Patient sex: M
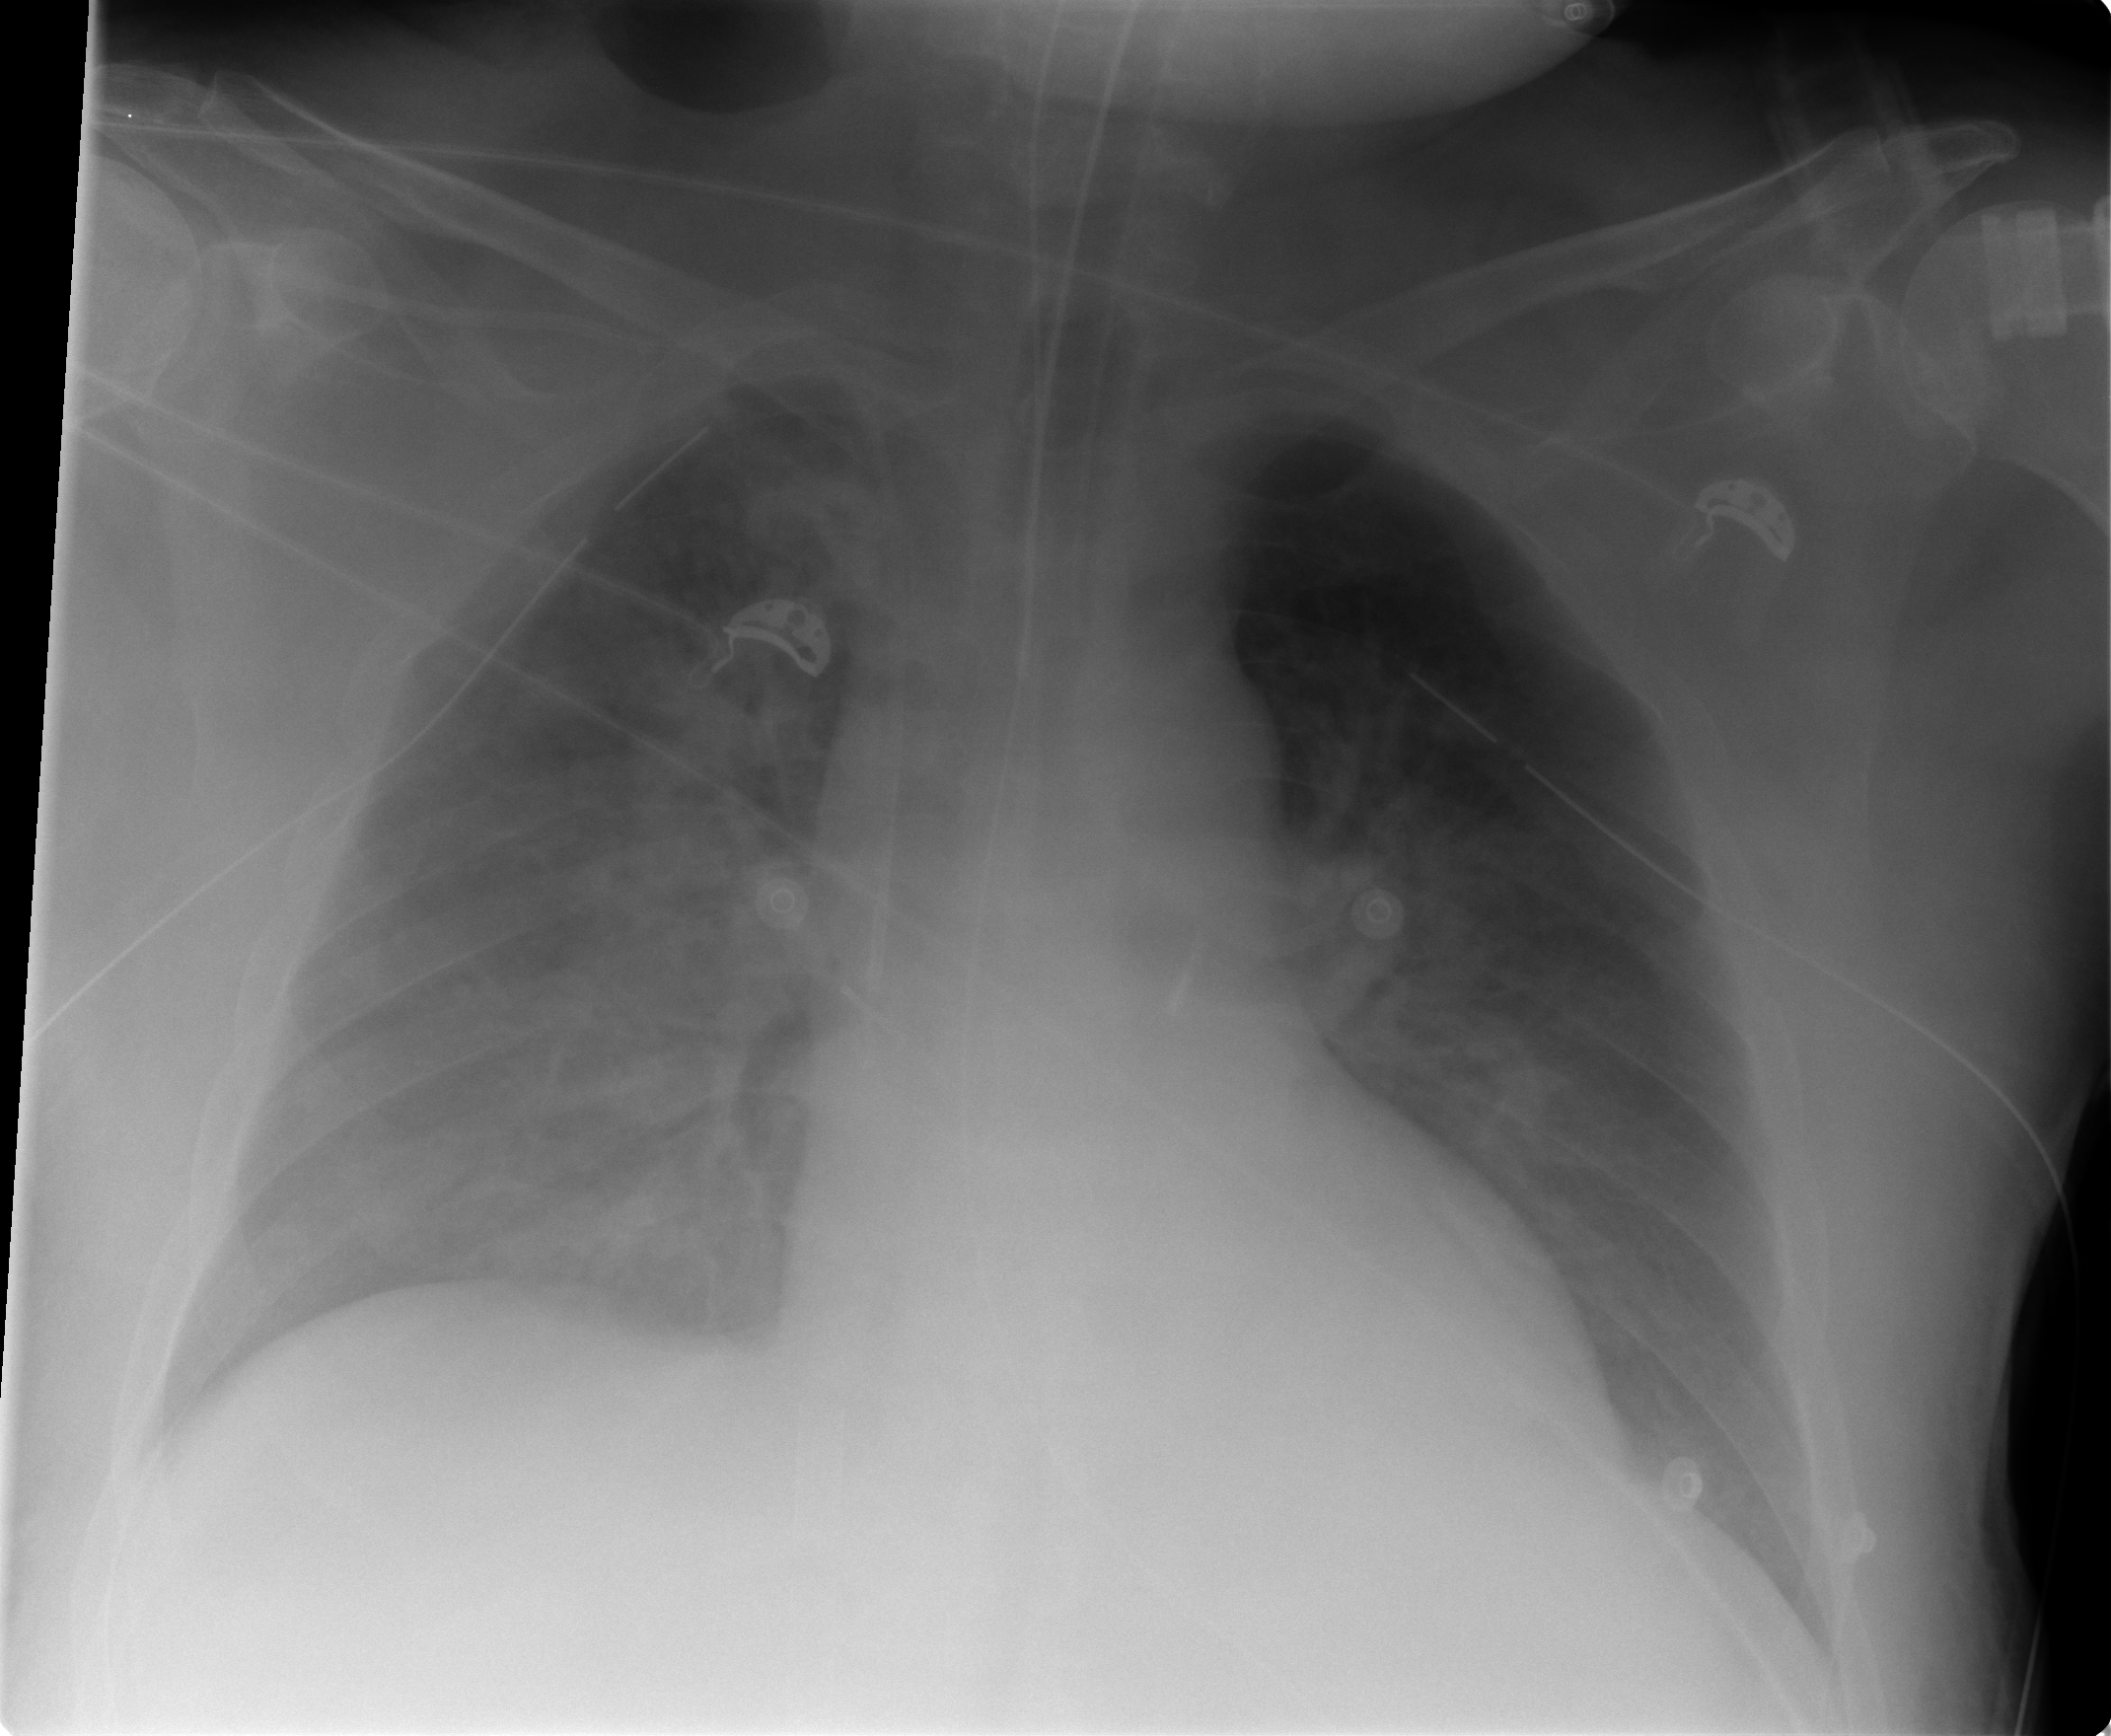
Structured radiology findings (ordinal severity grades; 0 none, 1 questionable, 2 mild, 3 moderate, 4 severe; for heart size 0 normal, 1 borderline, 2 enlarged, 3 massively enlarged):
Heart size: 0
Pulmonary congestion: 3
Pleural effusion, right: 0
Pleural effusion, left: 0
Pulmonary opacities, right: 2
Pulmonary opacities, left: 2
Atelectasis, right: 0
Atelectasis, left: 0